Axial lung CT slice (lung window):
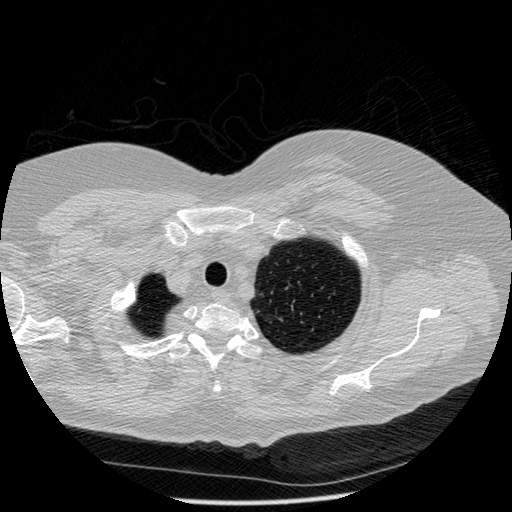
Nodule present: no